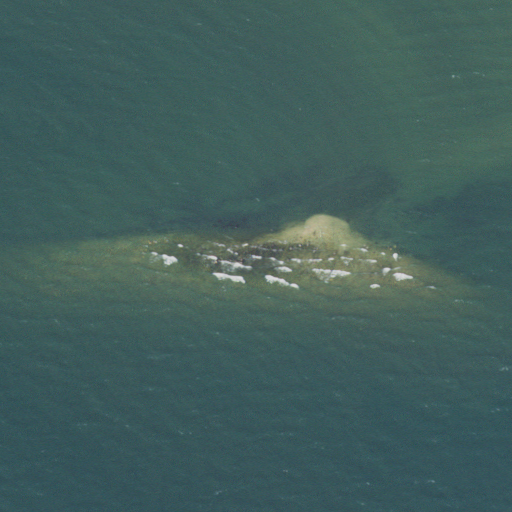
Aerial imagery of island in Michigan named Gravel Island containing only open water